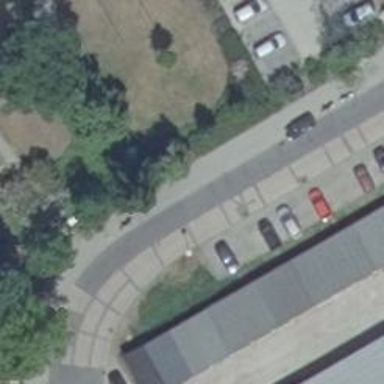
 there is perpendicular parking along the street side."